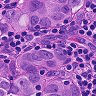
Metastatic tissue present: yes